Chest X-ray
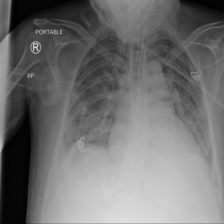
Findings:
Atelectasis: negative
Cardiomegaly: negative
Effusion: negative
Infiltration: positive
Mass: negative
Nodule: negative
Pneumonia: negative
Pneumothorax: negative
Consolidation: negative
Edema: negative
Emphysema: negative
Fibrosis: negative
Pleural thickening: negative
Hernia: negative